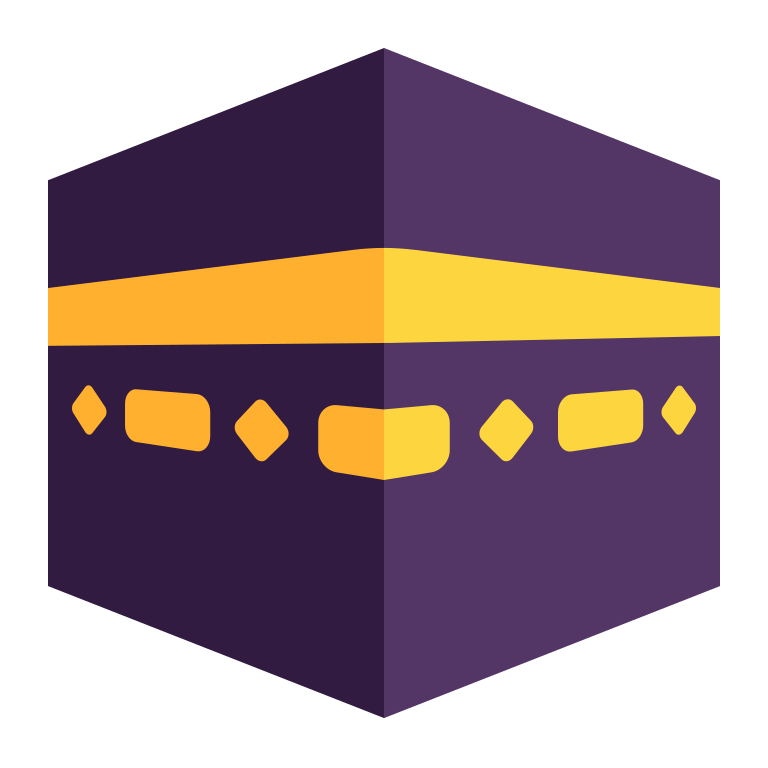
kaaba flat